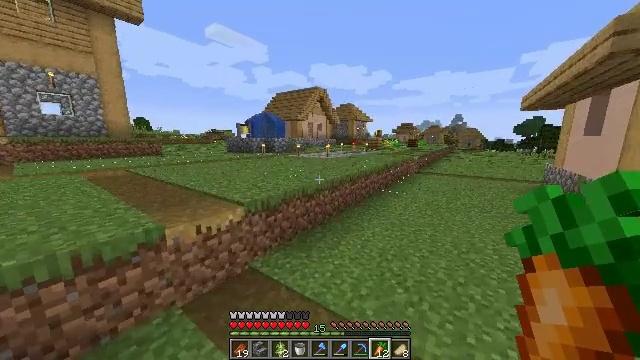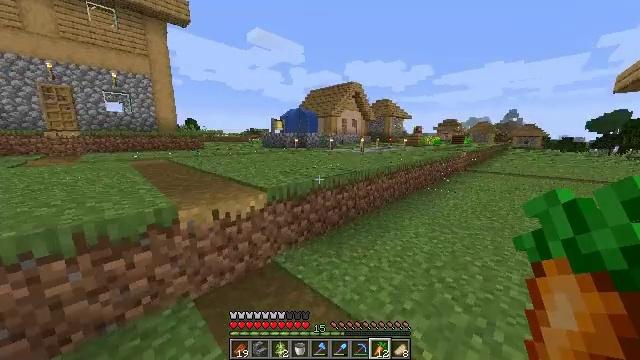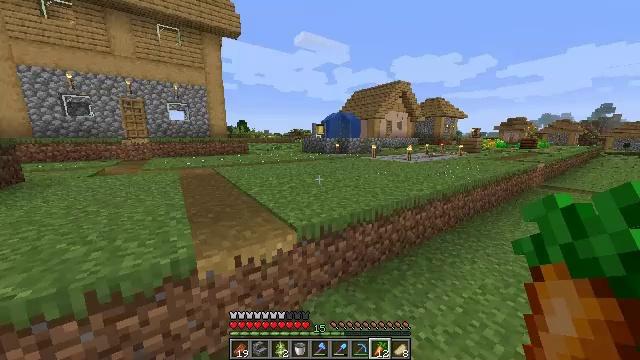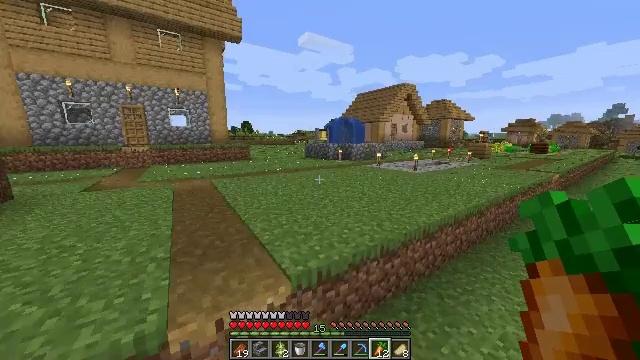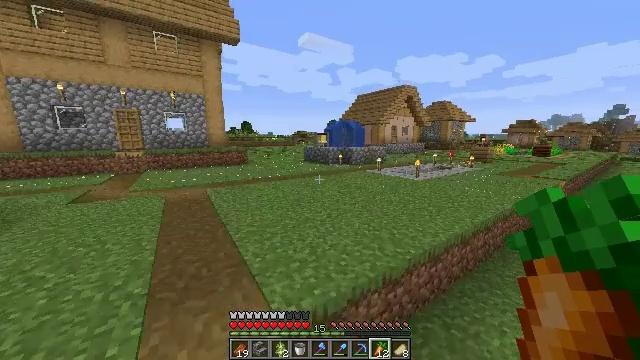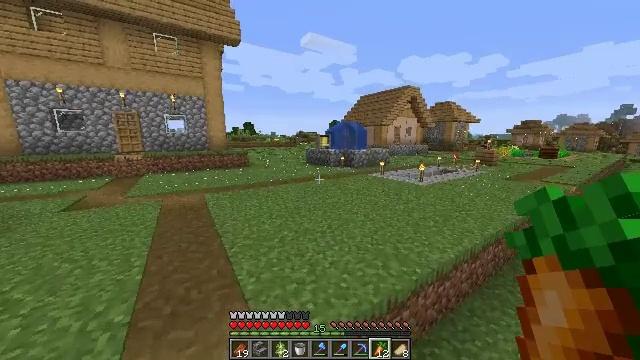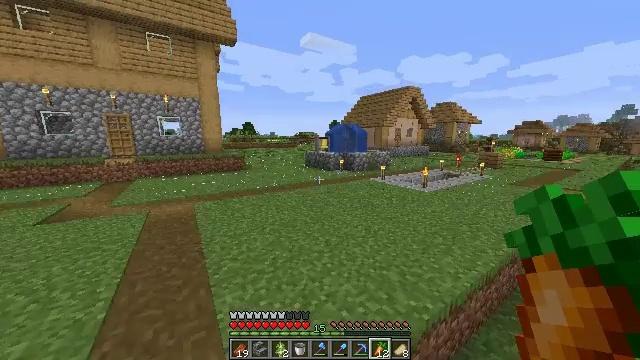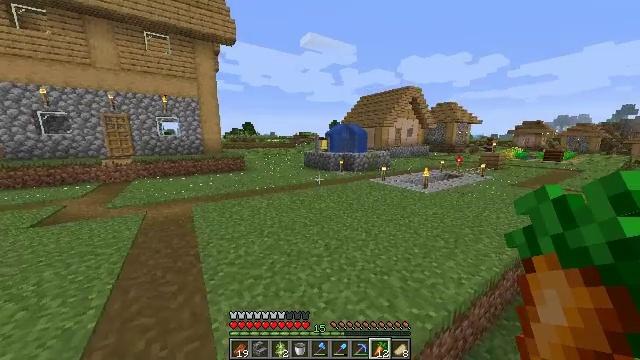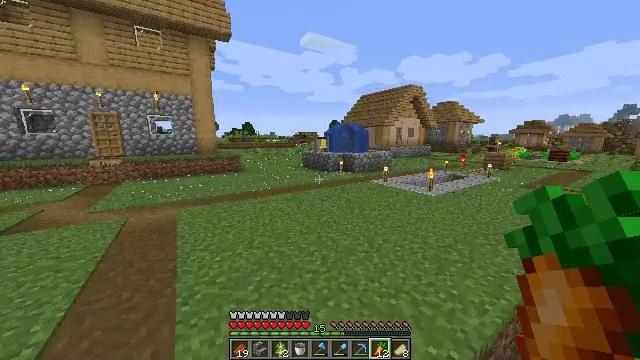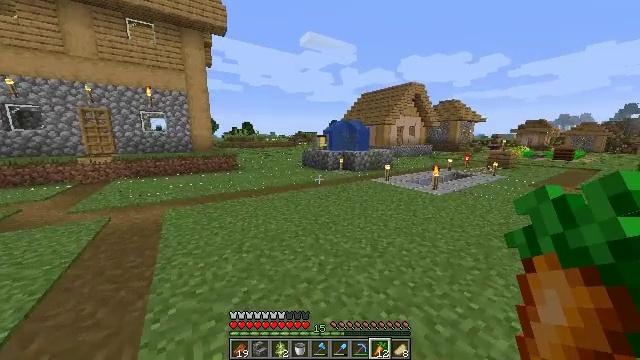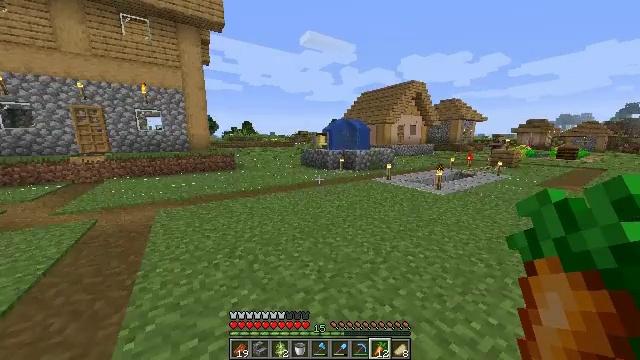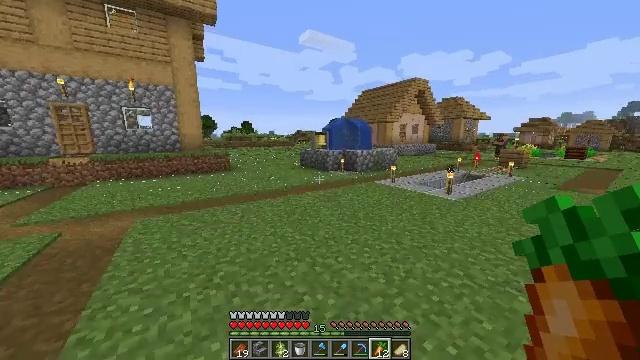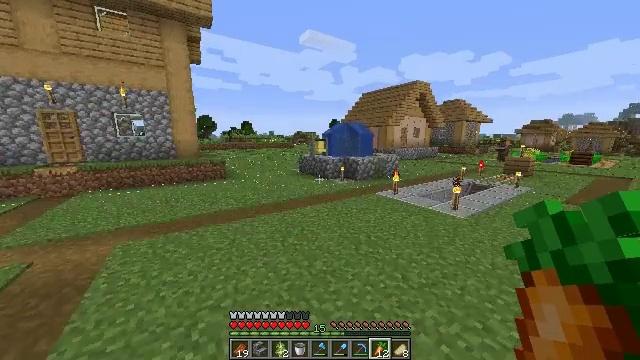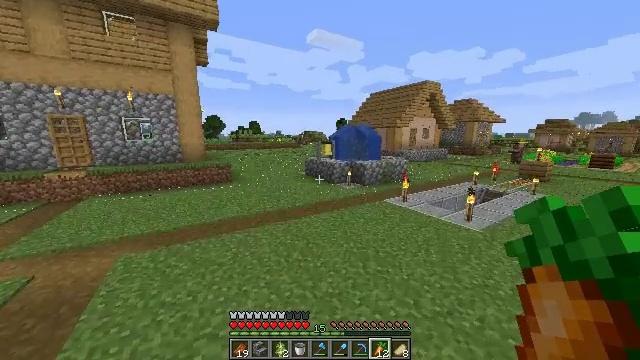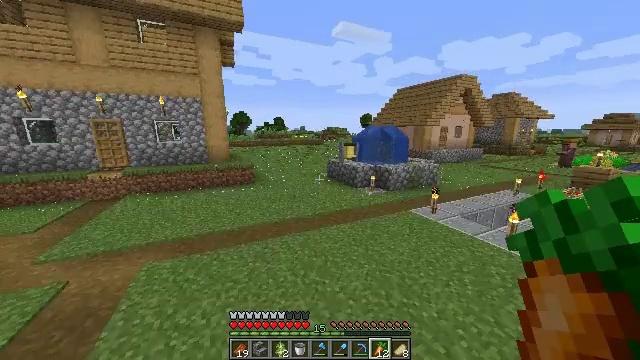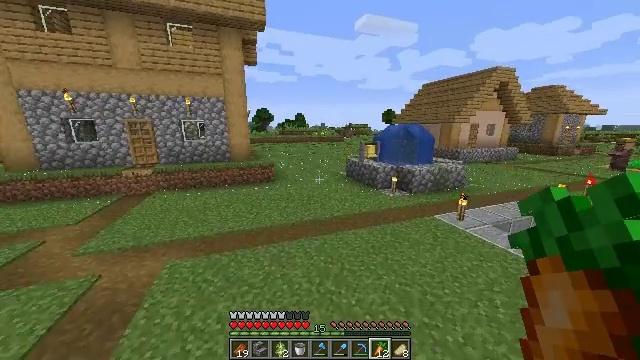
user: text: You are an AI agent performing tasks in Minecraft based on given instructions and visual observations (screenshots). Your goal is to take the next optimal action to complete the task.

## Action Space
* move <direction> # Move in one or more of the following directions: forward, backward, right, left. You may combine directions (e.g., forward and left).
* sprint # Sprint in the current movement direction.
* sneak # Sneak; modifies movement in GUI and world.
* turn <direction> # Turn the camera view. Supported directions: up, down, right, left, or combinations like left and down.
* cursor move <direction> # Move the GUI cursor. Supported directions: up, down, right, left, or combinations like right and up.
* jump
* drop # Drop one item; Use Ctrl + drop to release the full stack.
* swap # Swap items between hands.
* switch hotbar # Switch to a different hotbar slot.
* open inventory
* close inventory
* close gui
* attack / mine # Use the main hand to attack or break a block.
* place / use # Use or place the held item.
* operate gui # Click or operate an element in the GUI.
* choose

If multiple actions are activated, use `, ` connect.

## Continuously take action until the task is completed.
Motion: motion action
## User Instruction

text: Extract mossy cobblestone using a pickaxe.
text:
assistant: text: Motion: move forward, sprint, turn left, jump
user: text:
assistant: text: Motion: move forward, sprint, turn left, jump
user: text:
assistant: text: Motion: move forward, sprint, turn left, jump
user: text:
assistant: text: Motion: move forward, sprint, jump
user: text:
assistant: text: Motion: move forward, jump
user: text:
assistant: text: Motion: move forward, jump
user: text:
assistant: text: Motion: move forward, jump
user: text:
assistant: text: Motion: move forward, jump
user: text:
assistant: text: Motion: move forward, jump
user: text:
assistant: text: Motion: move forward, jump
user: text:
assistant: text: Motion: move forward, sprint, jump
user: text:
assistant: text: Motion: move forward, sprint, jump
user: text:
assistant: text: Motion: move forward, sprint, turn left, jump
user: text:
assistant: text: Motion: move forward, sprint, turn left and down, jump
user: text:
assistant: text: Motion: move forward, sprint, turn left and down, jump
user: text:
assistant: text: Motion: move forward, turn left, jump
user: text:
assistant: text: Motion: move forward, jump
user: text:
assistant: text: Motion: move forward, jump
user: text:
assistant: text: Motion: move forward, turn right, jump
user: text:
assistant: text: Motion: move forward, jump
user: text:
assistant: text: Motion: move forward, jump
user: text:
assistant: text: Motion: move forward, sprint, jump
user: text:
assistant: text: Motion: move forward, sprint, jump
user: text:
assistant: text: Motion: move forward, sprint, jump
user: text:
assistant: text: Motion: move forward, sprint, turn right, jump
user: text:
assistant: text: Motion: move forward, jump
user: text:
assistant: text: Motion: move forward, turn right, jump
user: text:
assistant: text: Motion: move forward, turn right, jump
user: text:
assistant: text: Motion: move forward, turn right, jump
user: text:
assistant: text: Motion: move forward, turn right and down, jump